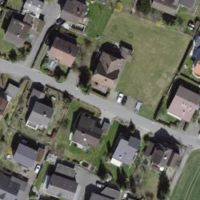
EUNIS habitat code: 54
Species observed at this site:
Rhamnus cathartica
Teucrium scorodonia
Lithospermum officinale